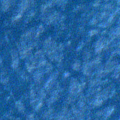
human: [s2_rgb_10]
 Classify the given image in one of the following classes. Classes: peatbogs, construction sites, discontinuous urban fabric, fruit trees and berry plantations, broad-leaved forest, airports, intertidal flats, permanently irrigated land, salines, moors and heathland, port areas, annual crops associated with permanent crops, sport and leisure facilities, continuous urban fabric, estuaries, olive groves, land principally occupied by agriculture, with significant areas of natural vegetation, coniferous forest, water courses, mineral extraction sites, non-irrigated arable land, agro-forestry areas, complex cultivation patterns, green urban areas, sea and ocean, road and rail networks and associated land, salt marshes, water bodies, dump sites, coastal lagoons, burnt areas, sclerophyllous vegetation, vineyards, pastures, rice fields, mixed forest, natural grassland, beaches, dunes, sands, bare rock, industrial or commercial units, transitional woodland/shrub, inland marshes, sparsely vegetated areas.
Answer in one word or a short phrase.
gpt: sea and ocean